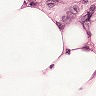
Metastatic tissue present: yes